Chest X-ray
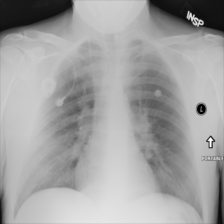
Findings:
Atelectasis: negative
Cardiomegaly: negative
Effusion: negative
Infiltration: negative
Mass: negative
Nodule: negative
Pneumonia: negative
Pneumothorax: negative
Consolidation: negative
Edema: negative
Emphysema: negative
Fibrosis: negative
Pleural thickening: negative
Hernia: negative